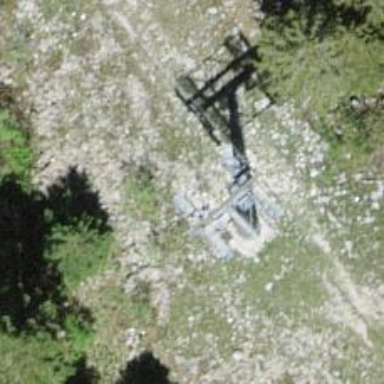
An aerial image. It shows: Pylon for aerialway.